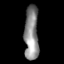
Tissue: skin
Cell type: Epithelial cells
Senescence score: 0.2637
Nuclear area (px): 752
Mean DAPI intensity: 138.178